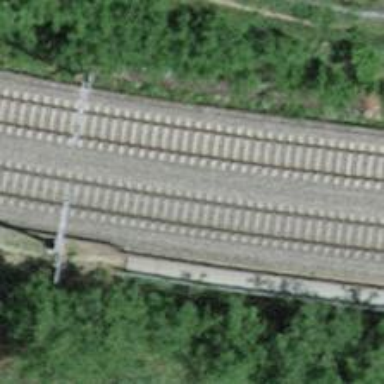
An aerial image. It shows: Railway with electrified contact lines.